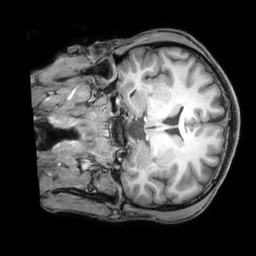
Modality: T1w
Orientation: coronal
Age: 19
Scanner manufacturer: philips
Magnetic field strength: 3 T
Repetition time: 0.007 s
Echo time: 0.003501 s